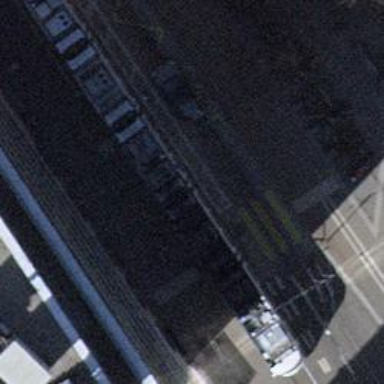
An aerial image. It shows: Tram stop for public transport.